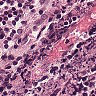
Metastatic tissue present: no